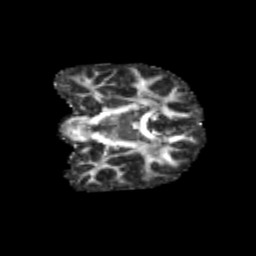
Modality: FA
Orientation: coronal
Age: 11
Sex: male
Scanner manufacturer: siemens
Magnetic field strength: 3 T
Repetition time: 3.8 s
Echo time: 0.07 s